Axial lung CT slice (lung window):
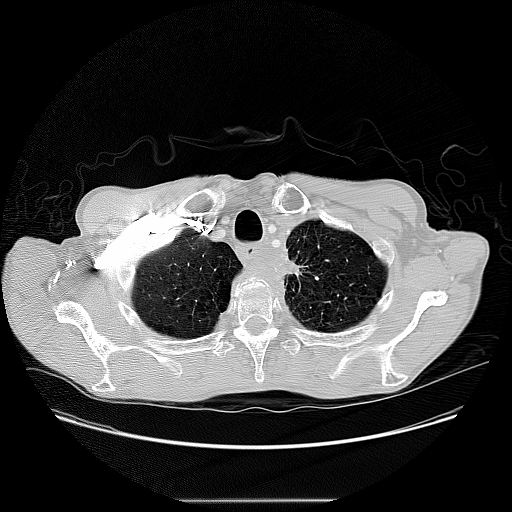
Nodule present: yes
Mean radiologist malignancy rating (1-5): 5